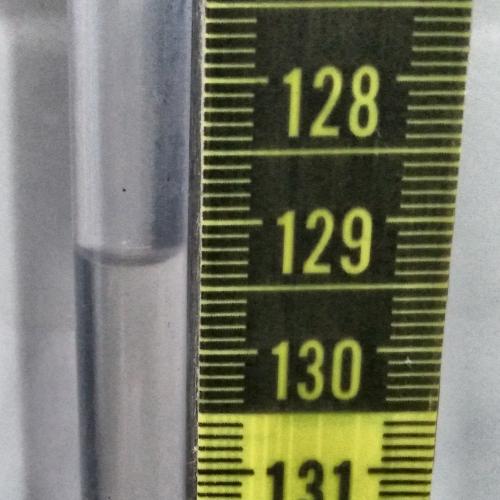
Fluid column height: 129.7 cm